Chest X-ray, PA view. Patient: 20 years old, sex F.
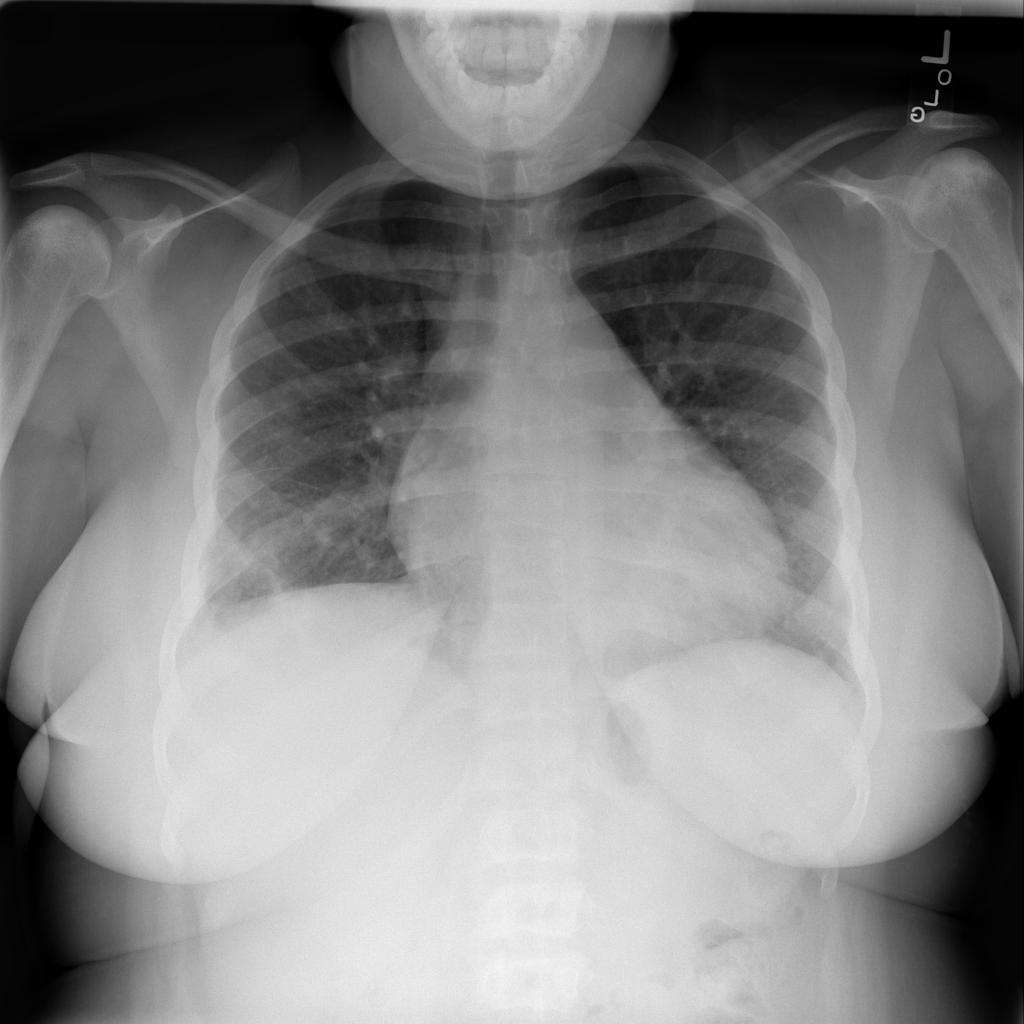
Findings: Cardiomegaly, Effusion